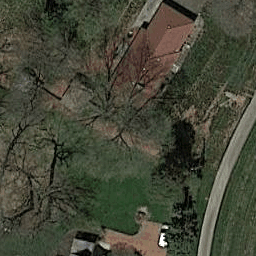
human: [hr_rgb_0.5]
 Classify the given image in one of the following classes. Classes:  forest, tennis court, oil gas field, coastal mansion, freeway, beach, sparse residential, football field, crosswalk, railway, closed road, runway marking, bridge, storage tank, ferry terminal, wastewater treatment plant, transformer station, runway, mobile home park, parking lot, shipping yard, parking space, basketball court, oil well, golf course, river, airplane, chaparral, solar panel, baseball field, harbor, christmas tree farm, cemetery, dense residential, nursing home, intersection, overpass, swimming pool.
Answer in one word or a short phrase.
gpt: sparse residential